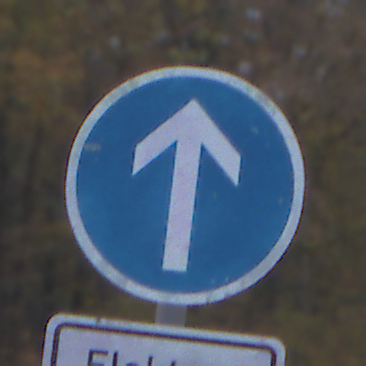
Verkehrszeichen: VorgeschriebeneFahrtrichtungGeradeaus
Zusatzzeichen unten: BesondereFahrzeugeUndTransportgueter11
Umgebung: Outdoor, Nature
Tageszeit: SunriseSunset
Wetter: PartlyCloudy
Licht: Natural
Jahreszeit: Autumn
Kontrast: LowContrast